Interaction volume radius: 5 \u00c5
Interaction volume height: 45 \u00c5
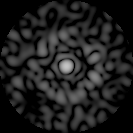
Disorder parameter: 0.8405